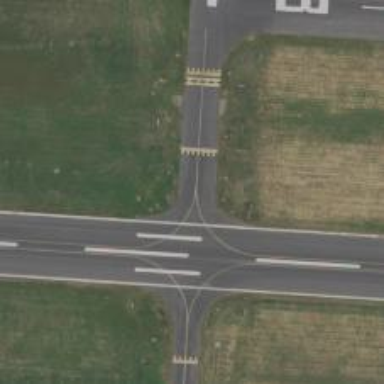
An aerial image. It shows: View of taxiway at the airport.